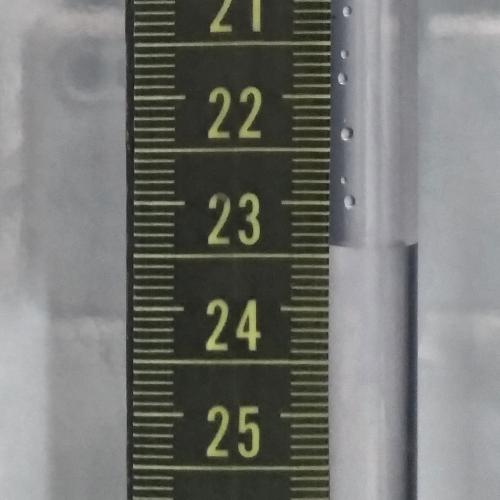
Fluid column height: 23.4 cm